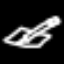
Label: pencil